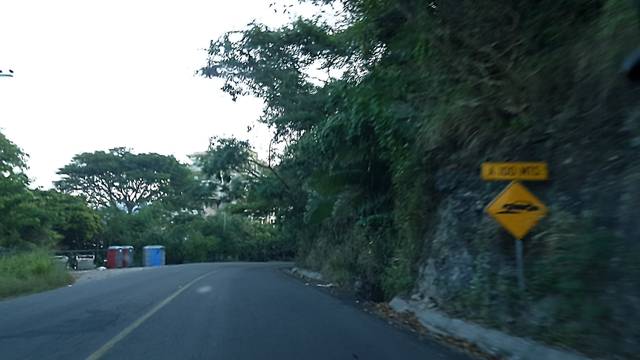
Region: Mexico
Coordinates: 20.552, -105.266